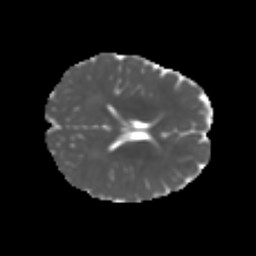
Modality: MD
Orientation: axial
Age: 6
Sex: male
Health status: healthy